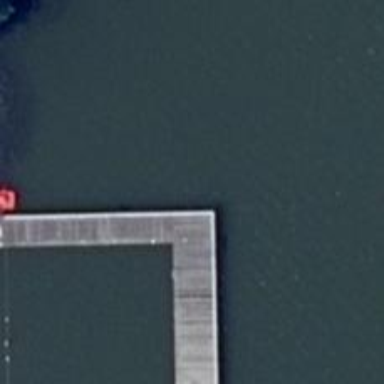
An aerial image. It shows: Man-made pier.